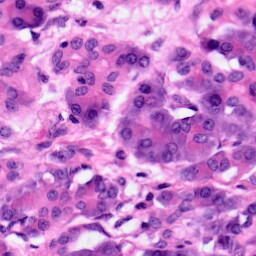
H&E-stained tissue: Pancreatic